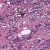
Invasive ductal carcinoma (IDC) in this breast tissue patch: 1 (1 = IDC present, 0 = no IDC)